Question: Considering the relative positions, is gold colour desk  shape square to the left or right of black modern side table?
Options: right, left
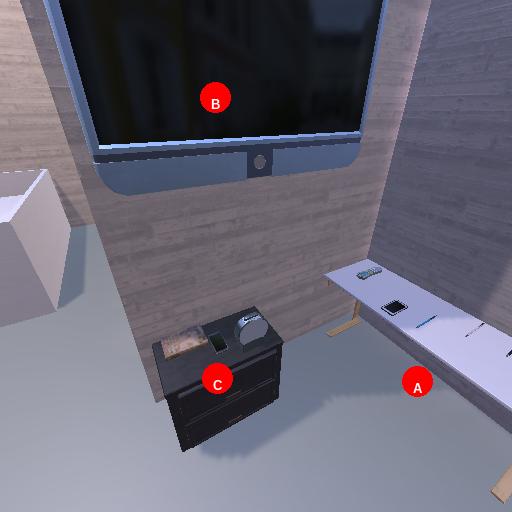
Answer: right